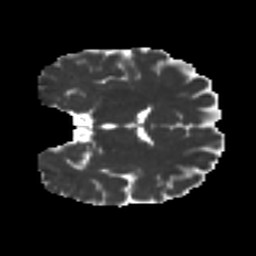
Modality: MD
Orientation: coronal
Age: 31
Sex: male
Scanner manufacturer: ge
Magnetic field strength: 3 T
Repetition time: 7.8 s
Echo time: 0.0606 s